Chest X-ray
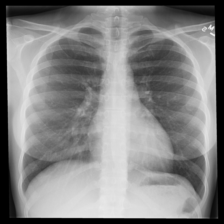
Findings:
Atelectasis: negative
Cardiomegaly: negative
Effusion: negative
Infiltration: negative
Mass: negative
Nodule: negative
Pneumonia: negative
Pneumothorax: negative
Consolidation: negative
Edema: negative
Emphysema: negative
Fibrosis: negative
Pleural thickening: negative
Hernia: negative